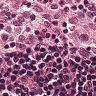
Metastatic tissue present: no